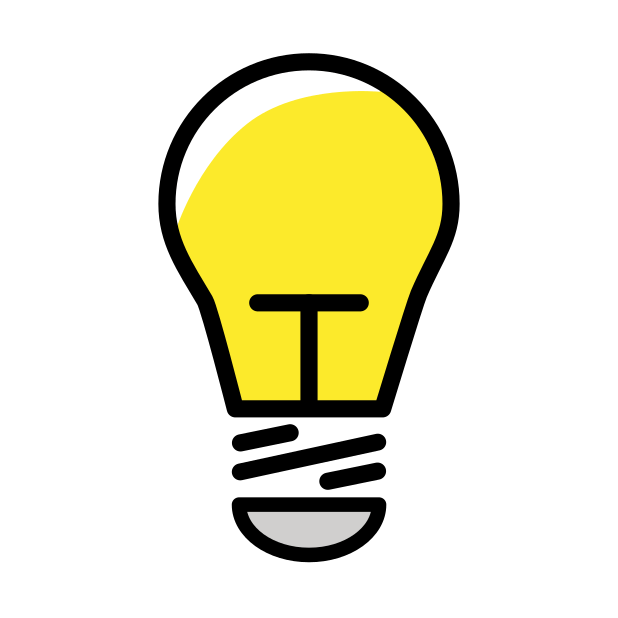
Emoji: 💡
Name: electric light bulb
Unicode: 0x1f4a1